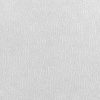
Atmospheric dust classification: dusty